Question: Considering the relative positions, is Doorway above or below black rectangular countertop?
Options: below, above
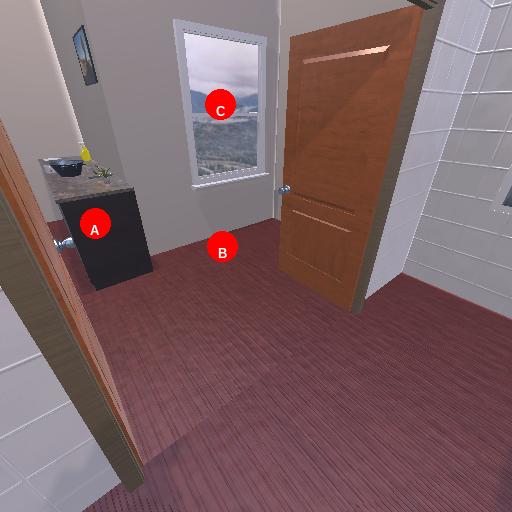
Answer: below